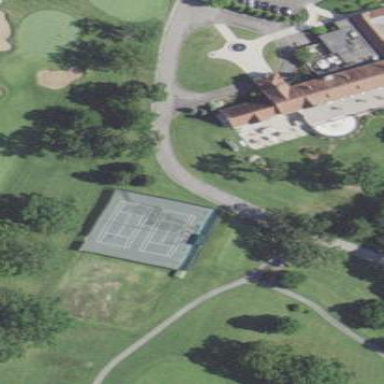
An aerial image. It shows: Tennis court in leisure pitch.